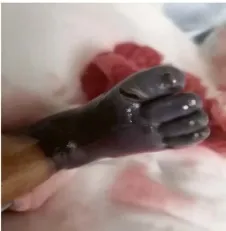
Phenotype of a One-day-old Female Presenting with Purpura Fulminans. A one-day-old female neonate was transferred to our neonatal intensive care unit from a local hospital presenting with purpura fulminans that began four hours after birth. Note the progressive necrotic lesions from toe to heel on the right foot (a-c).
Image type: medical_photograph (other_medical_photograph)